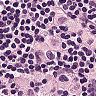
Metastatic tissue present: no